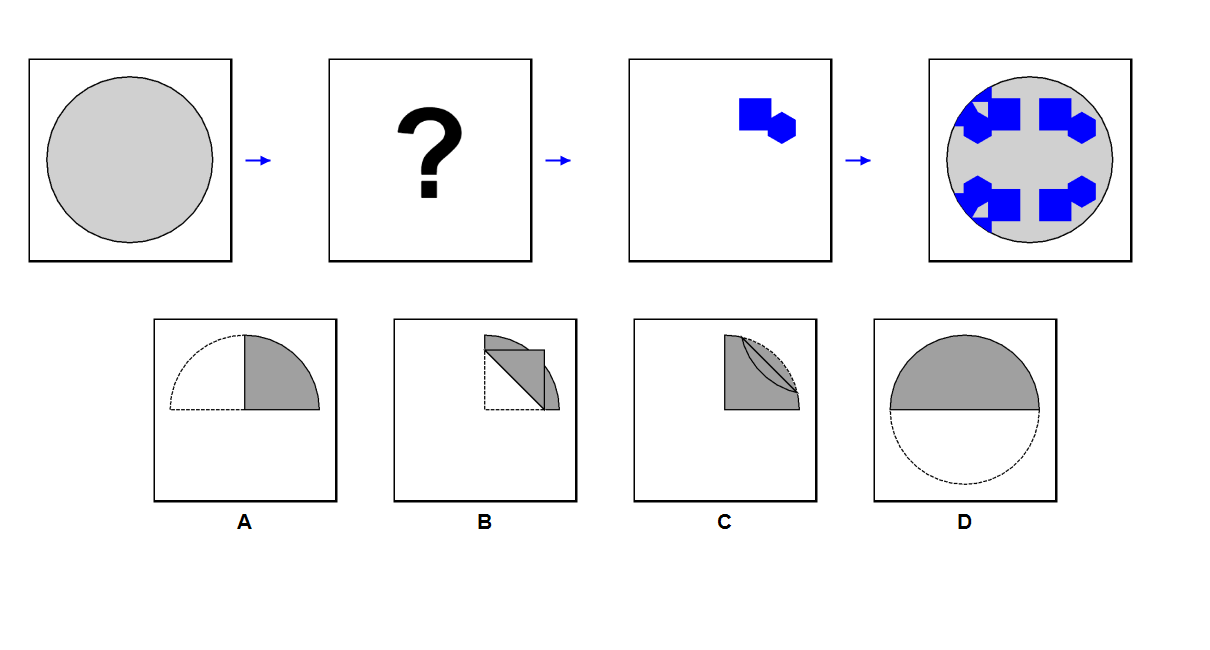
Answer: B